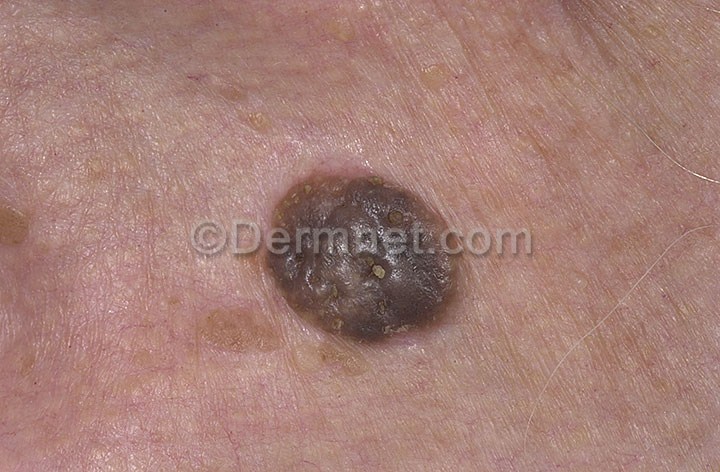
Disease: Seborrheic Keratoses and other Benign Tumors